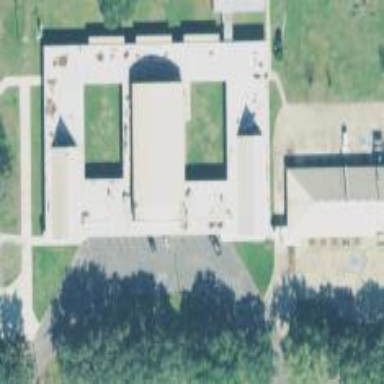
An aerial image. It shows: Conference center.